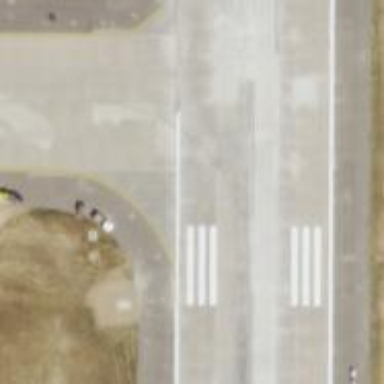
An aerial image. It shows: Image of taxiway at airport.